高三 · 立体几何学
23. 如图, 平面 $\beta$ 与圆雉面的轴 $\mathrm{l}$ 垂直, 则交线是什么曲线? 设圆雉底面半径为 $\mathrm{R}$, 高为 $\mathrm{h}$,顶点 $S$ 到截面 $\beta$ 的距离为 $h_{1},\left(R, h, h_{1}\right.$ 均为正常数）.

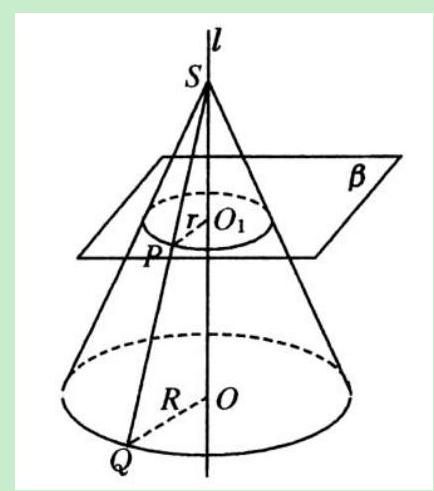
答案: 解答：因为 $1 \perp \beta$ (垂足为 $\mathrm{O}_{1}$ ),

所以平面 $\beta / / \odot O$ 所在的平面.

设 $\mathrm{P}$ 为交线上的任意一点,

过点 $P$ 作圆雉的母线 $S Q$,

连接 $\mathrm{PO}_{1}, \mathrm{QO}$,

则 $\mathrm{PO}$ 为平面 $\mathrm{SQO}$ 与平面 $\beta$ 的交线,

$\mathrm{QO}$ 为平面 $\mathrm{SQO}$ 与 $\odot \mathrm{O}$ 所在的平面的交线.

所以 $\mathrm{PO}_{1} / / \mathrm{QO}$. 于是 $\frac{P O_{1}}{Q O}=\frac{S O_{1}}{S O}$.

即 $\frac{P O_{1}}{R}=\frac{h_{1}}{h}$. 因此 $P O_{1}=\frac{R h_{1}}{h}=r,(\mathrm{r}$ 为常数).

所以点 $\mathrm{P}$ 到定点 $\mathrm{O}_{1}$ 的距离为常数 $\mathrm{r}$, 故交线为一个圆.
解析: : 分析: 本题主要考查了平面与圆锥面的截线, 解决问题的关键是根据平面与圆锥面的截线满足的性质结合三角形的相似性计算即可